Field crop: maize
Growth stage: 2
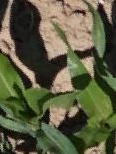
Species: maize